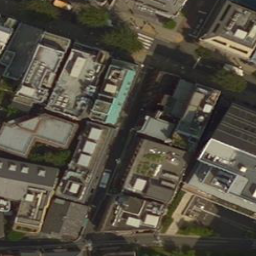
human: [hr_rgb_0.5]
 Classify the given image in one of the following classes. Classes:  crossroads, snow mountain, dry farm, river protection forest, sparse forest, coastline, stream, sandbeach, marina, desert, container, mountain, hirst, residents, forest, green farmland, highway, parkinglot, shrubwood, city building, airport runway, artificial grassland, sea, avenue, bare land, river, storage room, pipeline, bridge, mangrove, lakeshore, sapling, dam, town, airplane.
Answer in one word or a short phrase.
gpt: city building